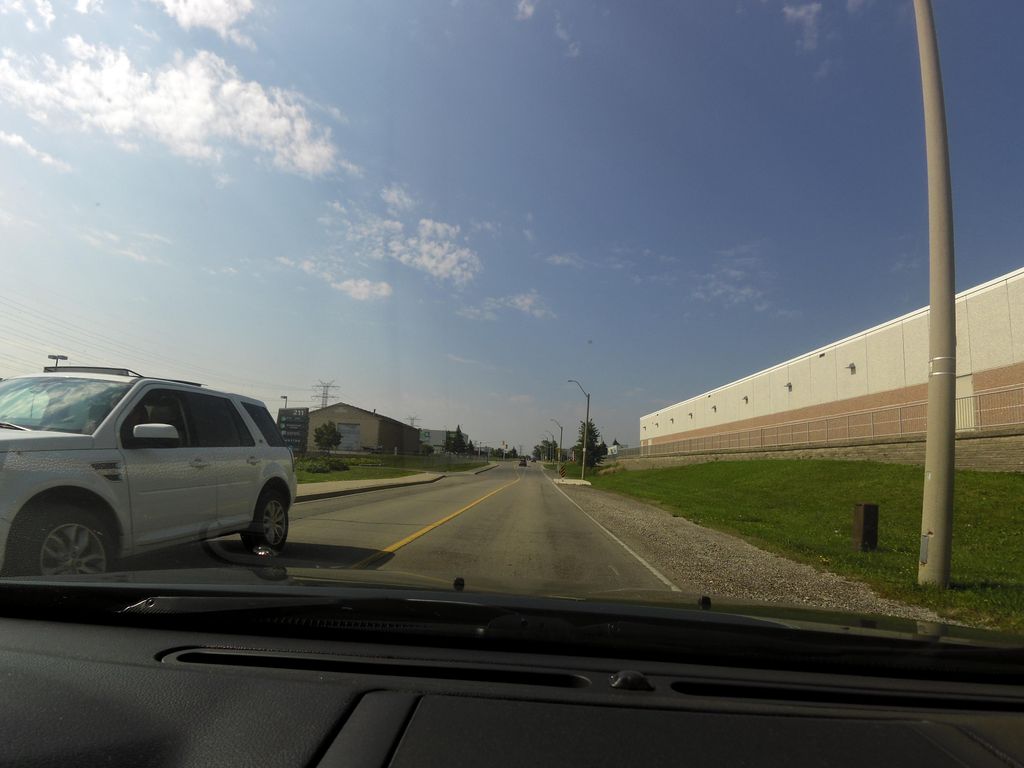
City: hamilton